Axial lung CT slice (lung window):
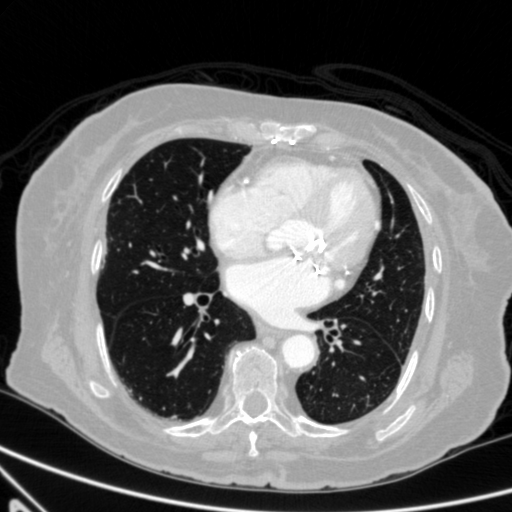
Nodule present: no